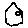
Label: house